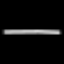
Label: line